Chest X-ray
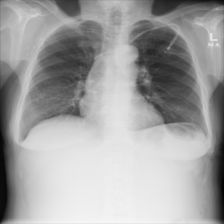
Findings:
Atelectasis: negative
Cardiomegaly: negative
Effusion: negative
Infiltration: negative
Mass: negative
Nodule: negative
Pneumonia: negative
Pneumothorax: negative
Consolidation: negative
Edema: negative
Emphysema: negative
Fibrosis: negative
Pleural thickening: negative
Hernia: negative